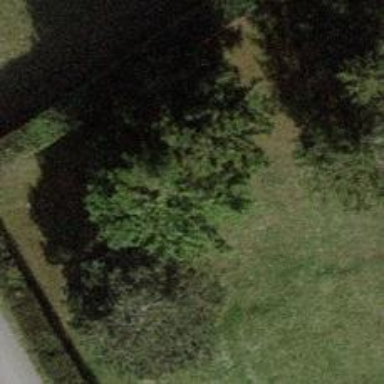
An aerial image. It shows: Evergreen needle-leaved tree.